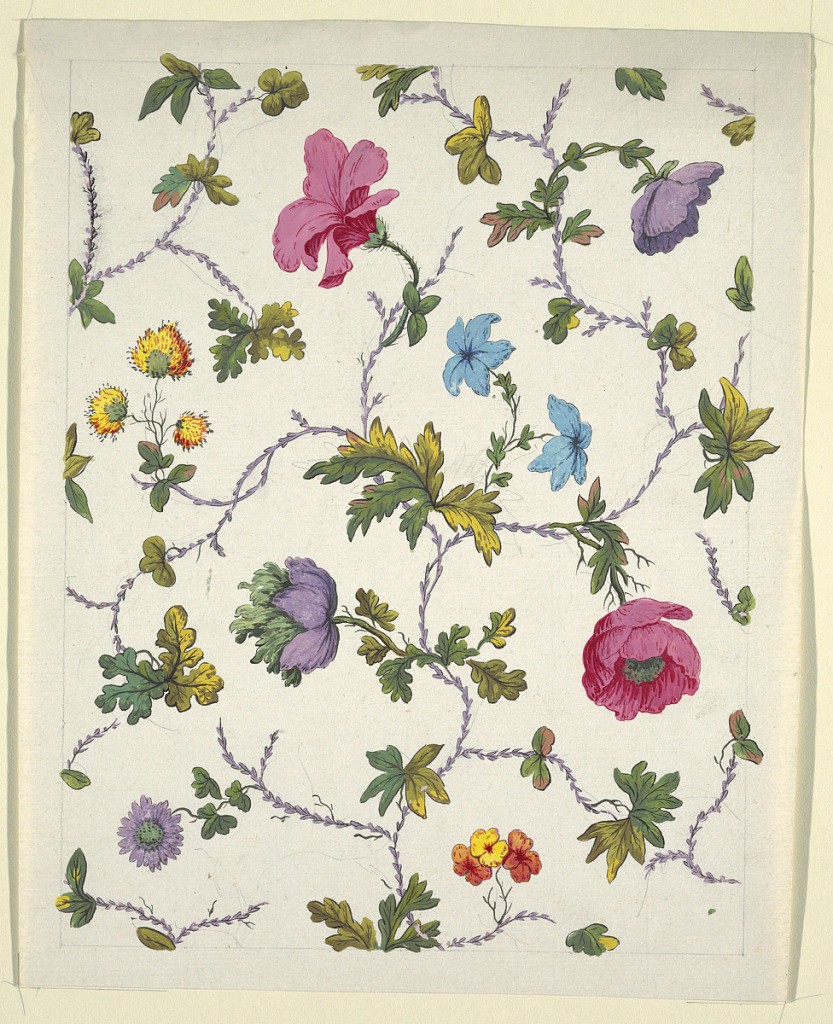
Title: Floral design for printed textile
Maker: Louis-Albert DuBois, Swiss, 1752–1818
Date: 1800–1818
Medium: Brush and gouache, grpahite on white wove paper
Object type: Drawing
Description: Multi-colored floral and leaf design on white ground.